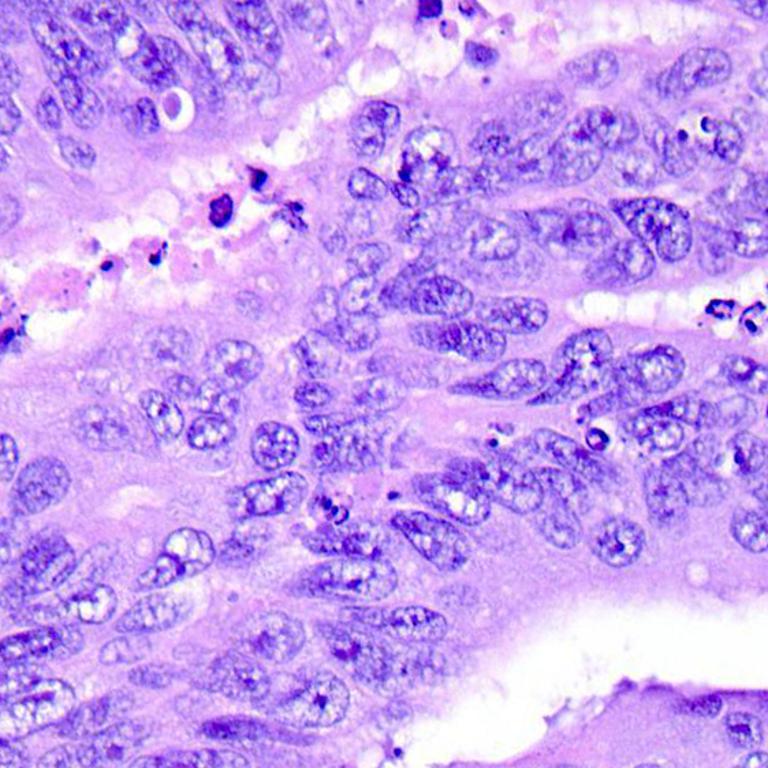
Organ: colon
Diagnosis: adenocarcinomas